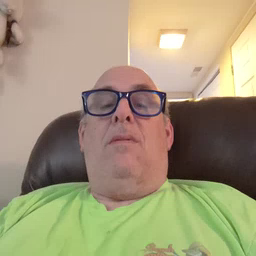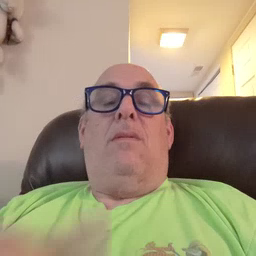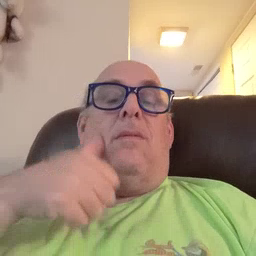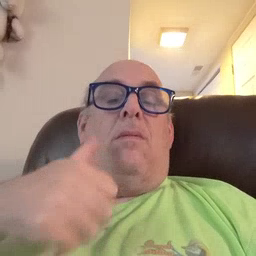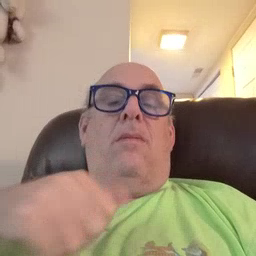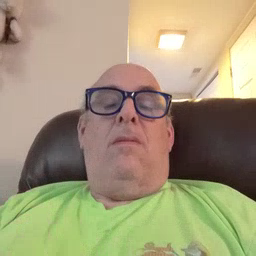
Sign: girl